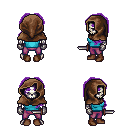
a pixel art fantasy rpg character, male body template, skeleton, teal pirate shirt, magenta pants, purple princess hairstyle, cloth hood, metal gloves, brown shoes, dagger, four views (front, back, left, right), 2x2 character sprite sheet, small pixel art, hard edges, no anti-aliasing